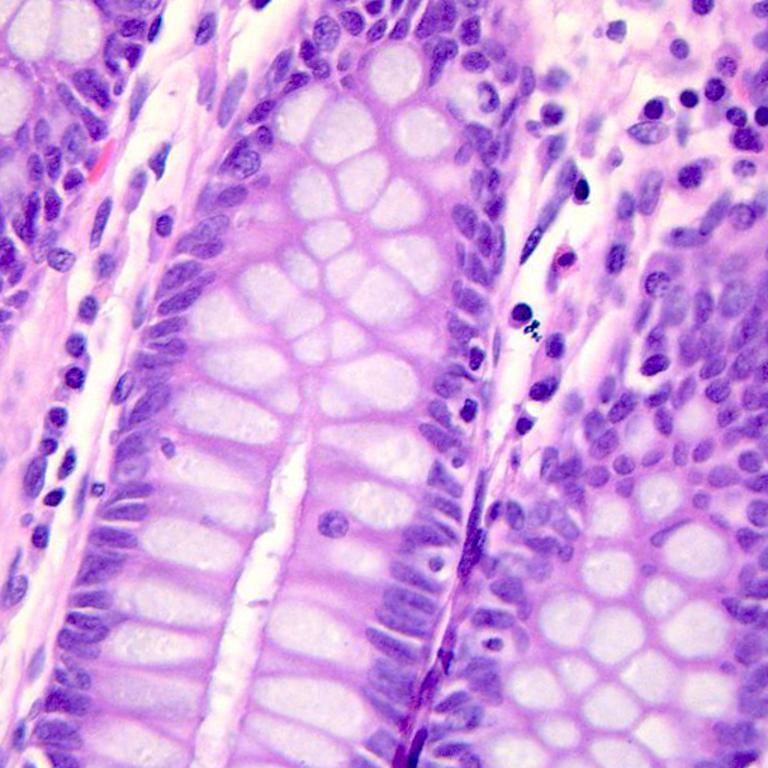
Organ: colon
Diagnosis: benign